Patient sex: F
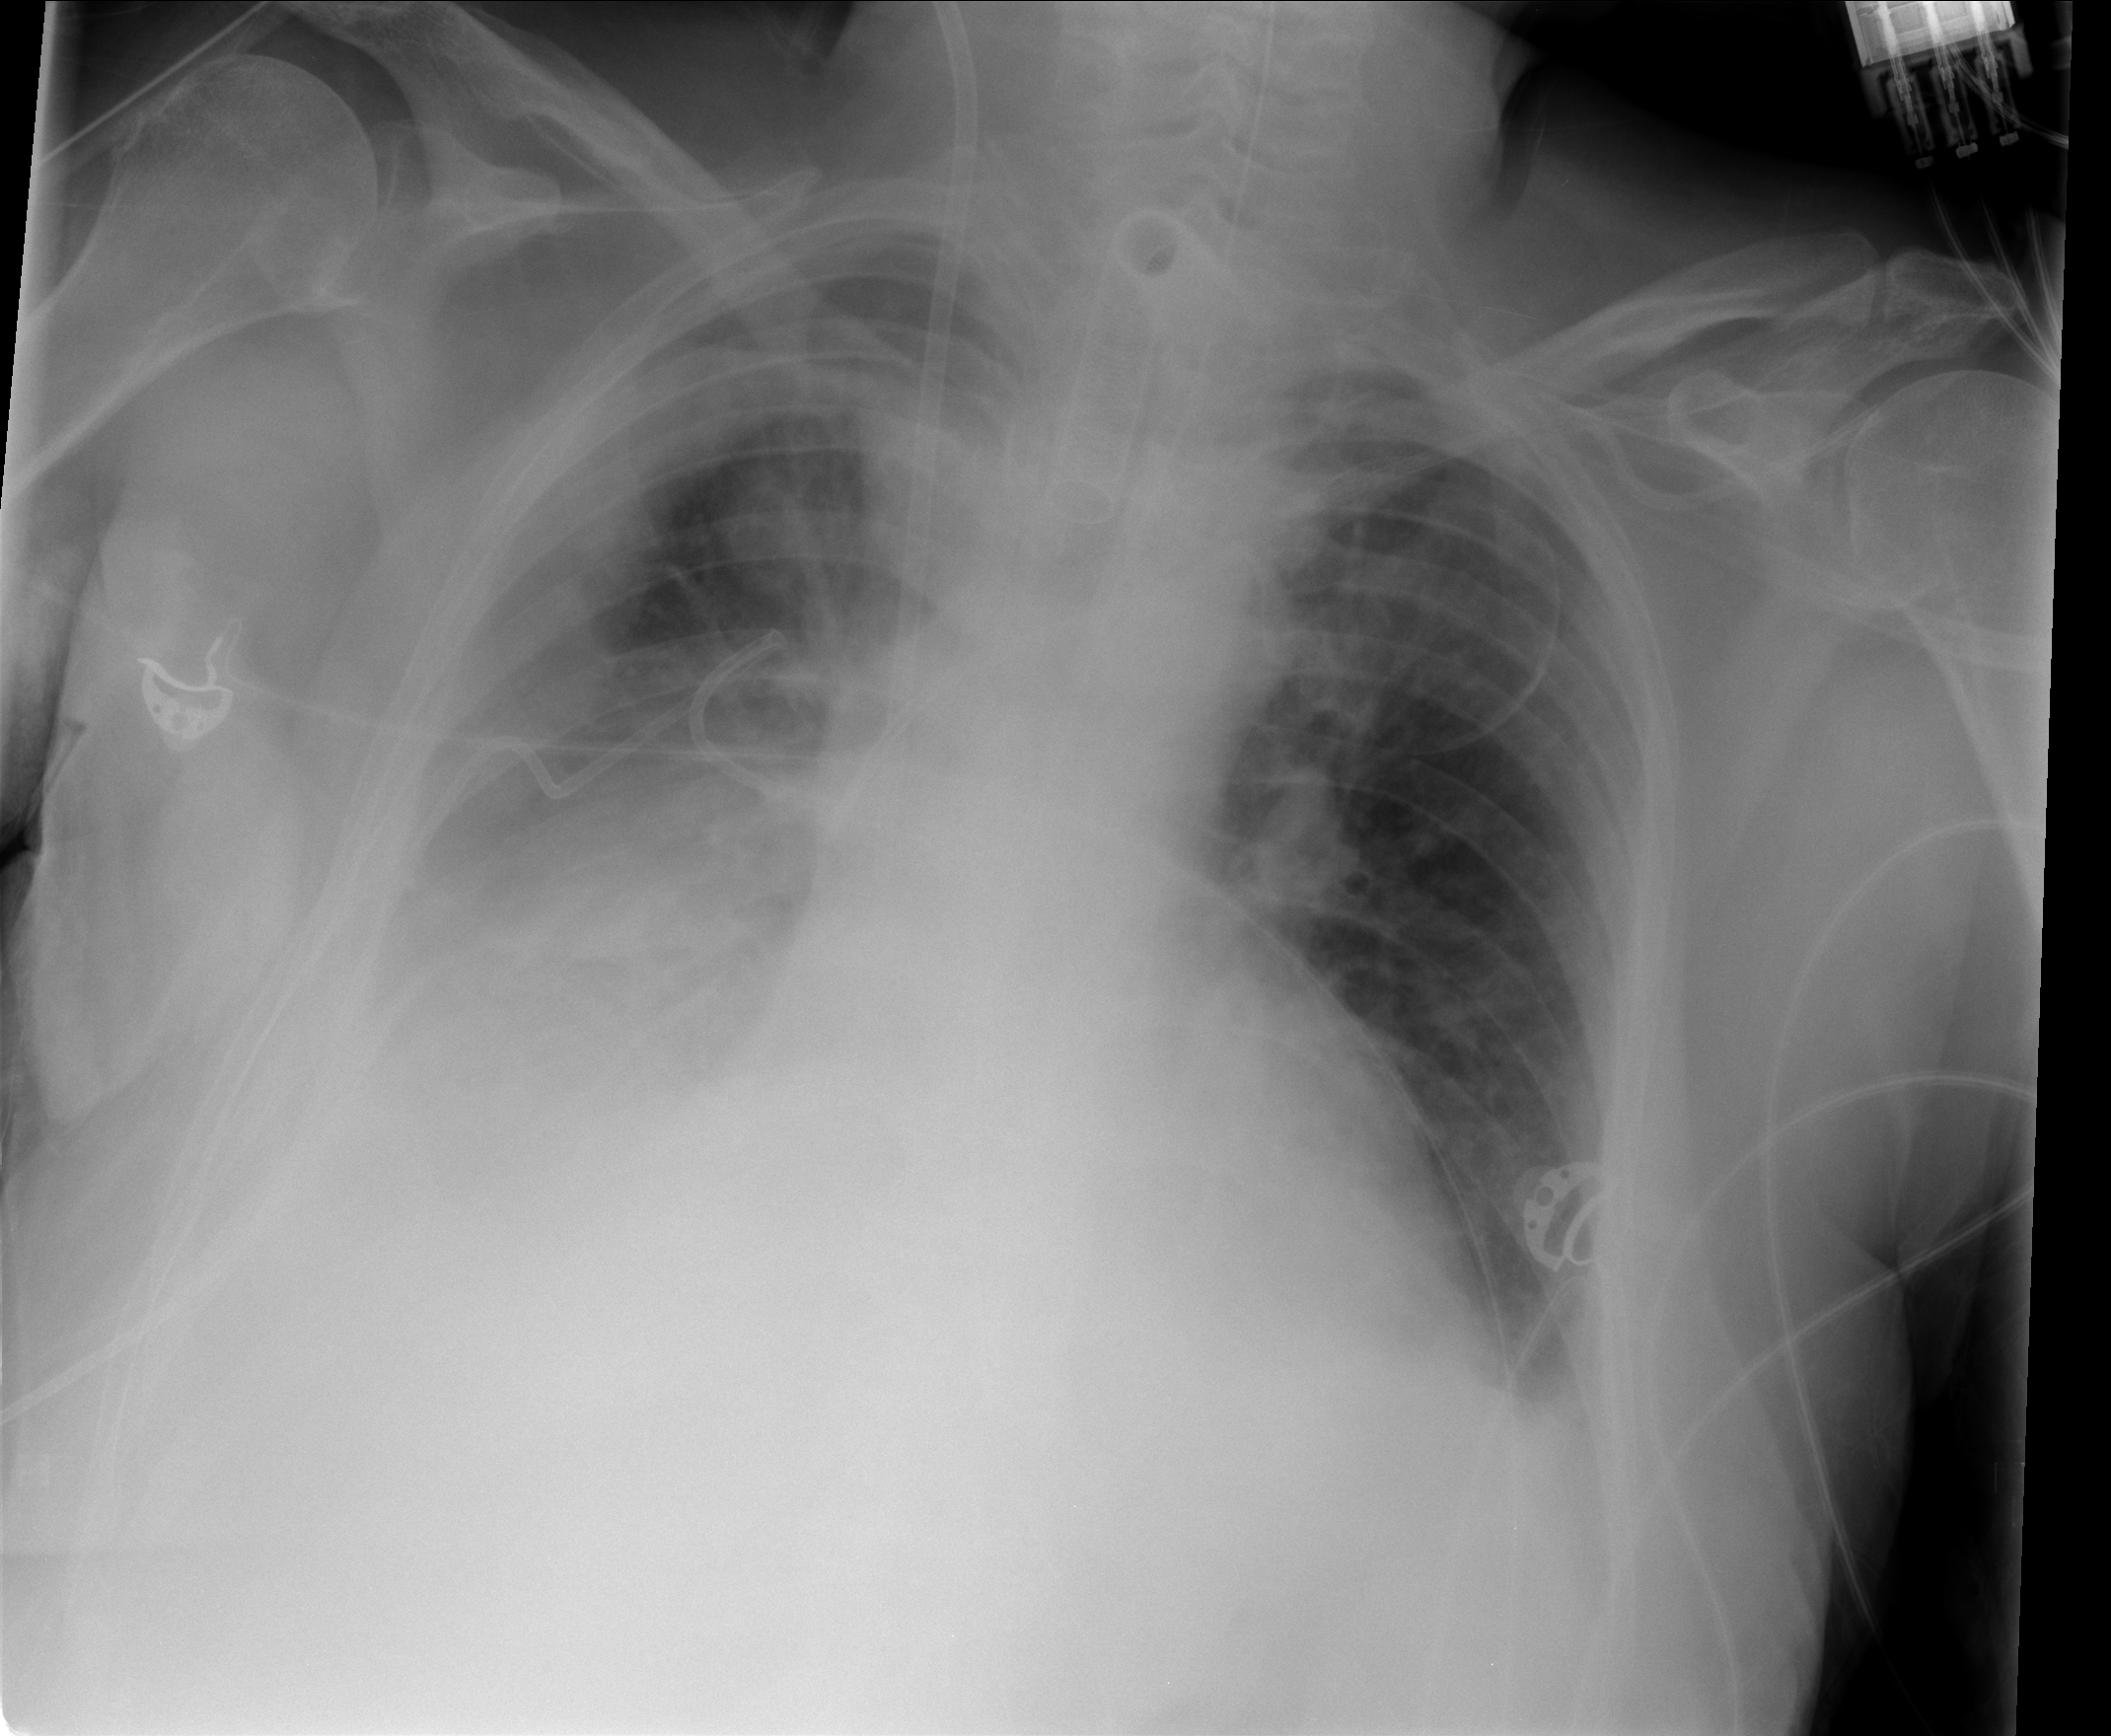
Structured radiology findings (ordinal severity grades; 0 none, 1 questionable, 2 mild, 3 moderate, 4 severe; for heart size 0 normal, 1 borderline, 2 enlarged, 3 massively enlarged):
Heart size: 2
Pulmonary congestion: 2
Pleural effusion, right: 3
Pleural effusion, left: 2
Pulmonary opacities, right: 2
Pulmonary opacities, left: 0
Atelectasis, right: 2
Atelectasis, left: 0